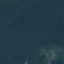
Label: Forest